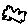
Label: cloud